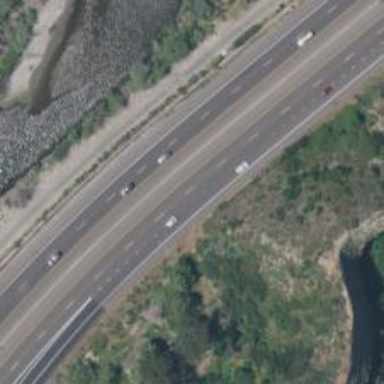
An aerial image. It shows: Trunk highway with expressway features.